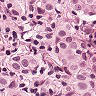
Metastatic tissue present: yes